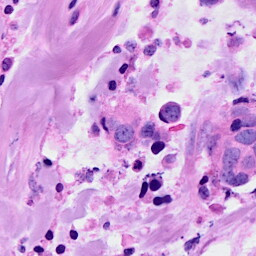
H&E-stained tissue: Breast